Question: I'm attempting to fill in an area enclosed by four curves but can't seem to get the fill I want: I'm using 'fill_between()' but that can only handle two lines at most. Here's the code I currently have:
'''
fig,ax = plt.subplots()
x = np.arange(start = -80,stop = 80,step = 1e-3)
yArc = np.sqrt(80**2 - x**2)
yLL = -2*x - 10
yRL = 2*x - 10
yTop = 0*x + 150
ax.fill_between(x,yArc,yTop,where = yArc<yTop,color = 'red',alpha = 0.8)
plt.show()
'''
Here's the output:

In case you can't see, there is a horizontal line just about where the free-throw line is.
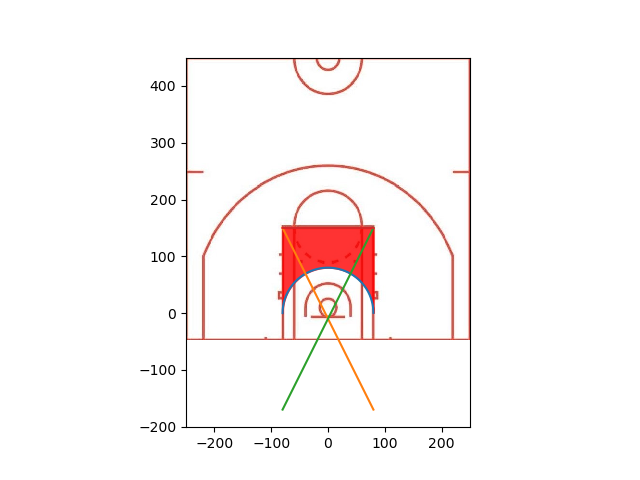
Answer: You can use set operations between different filters to fill the central part first,
'''
import numpy as np
import matplotlib.pyplot as plt
fig, ax = plt.subplots()
x = np.arange(start=-80, stop=80, step=1e-3)
yArc = np.sqrt(80 ** 2 - x ** 2)
yLL = -2 * x - 10
yRL = 2 * x - 10
yTop = 0 * x + 150
plt.plot(x, yArc, "r")
plt.plot(x, yLL, "b")
plt.plot(x, yRL, "g")
plt.plot(x, yTop, "k")
filt_1 = yArc < yTop
filt_2 = yArc > yLL
filt_3 = yArc > yRL
filt = filt_1 & filt_2 & filt_3
ax.fill_between(x, yArc, yTop, where=filt, color="orange", alpha=0.8)
plt.show()
'''
Producing:
<URL>
And finally fill the two remaining right triangles, see for example:
<URL>